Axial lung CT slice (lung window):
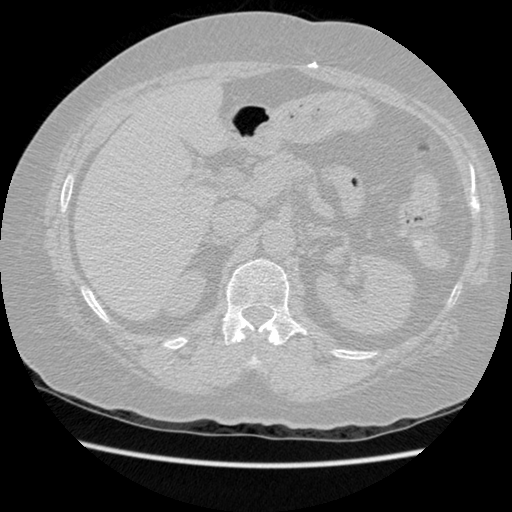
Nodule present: no